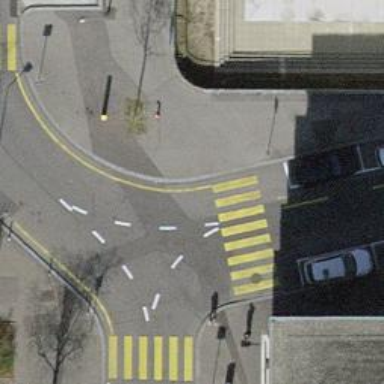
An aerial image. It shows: Uncontrolled crossing on the road.